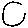
Label: cat